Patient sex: M
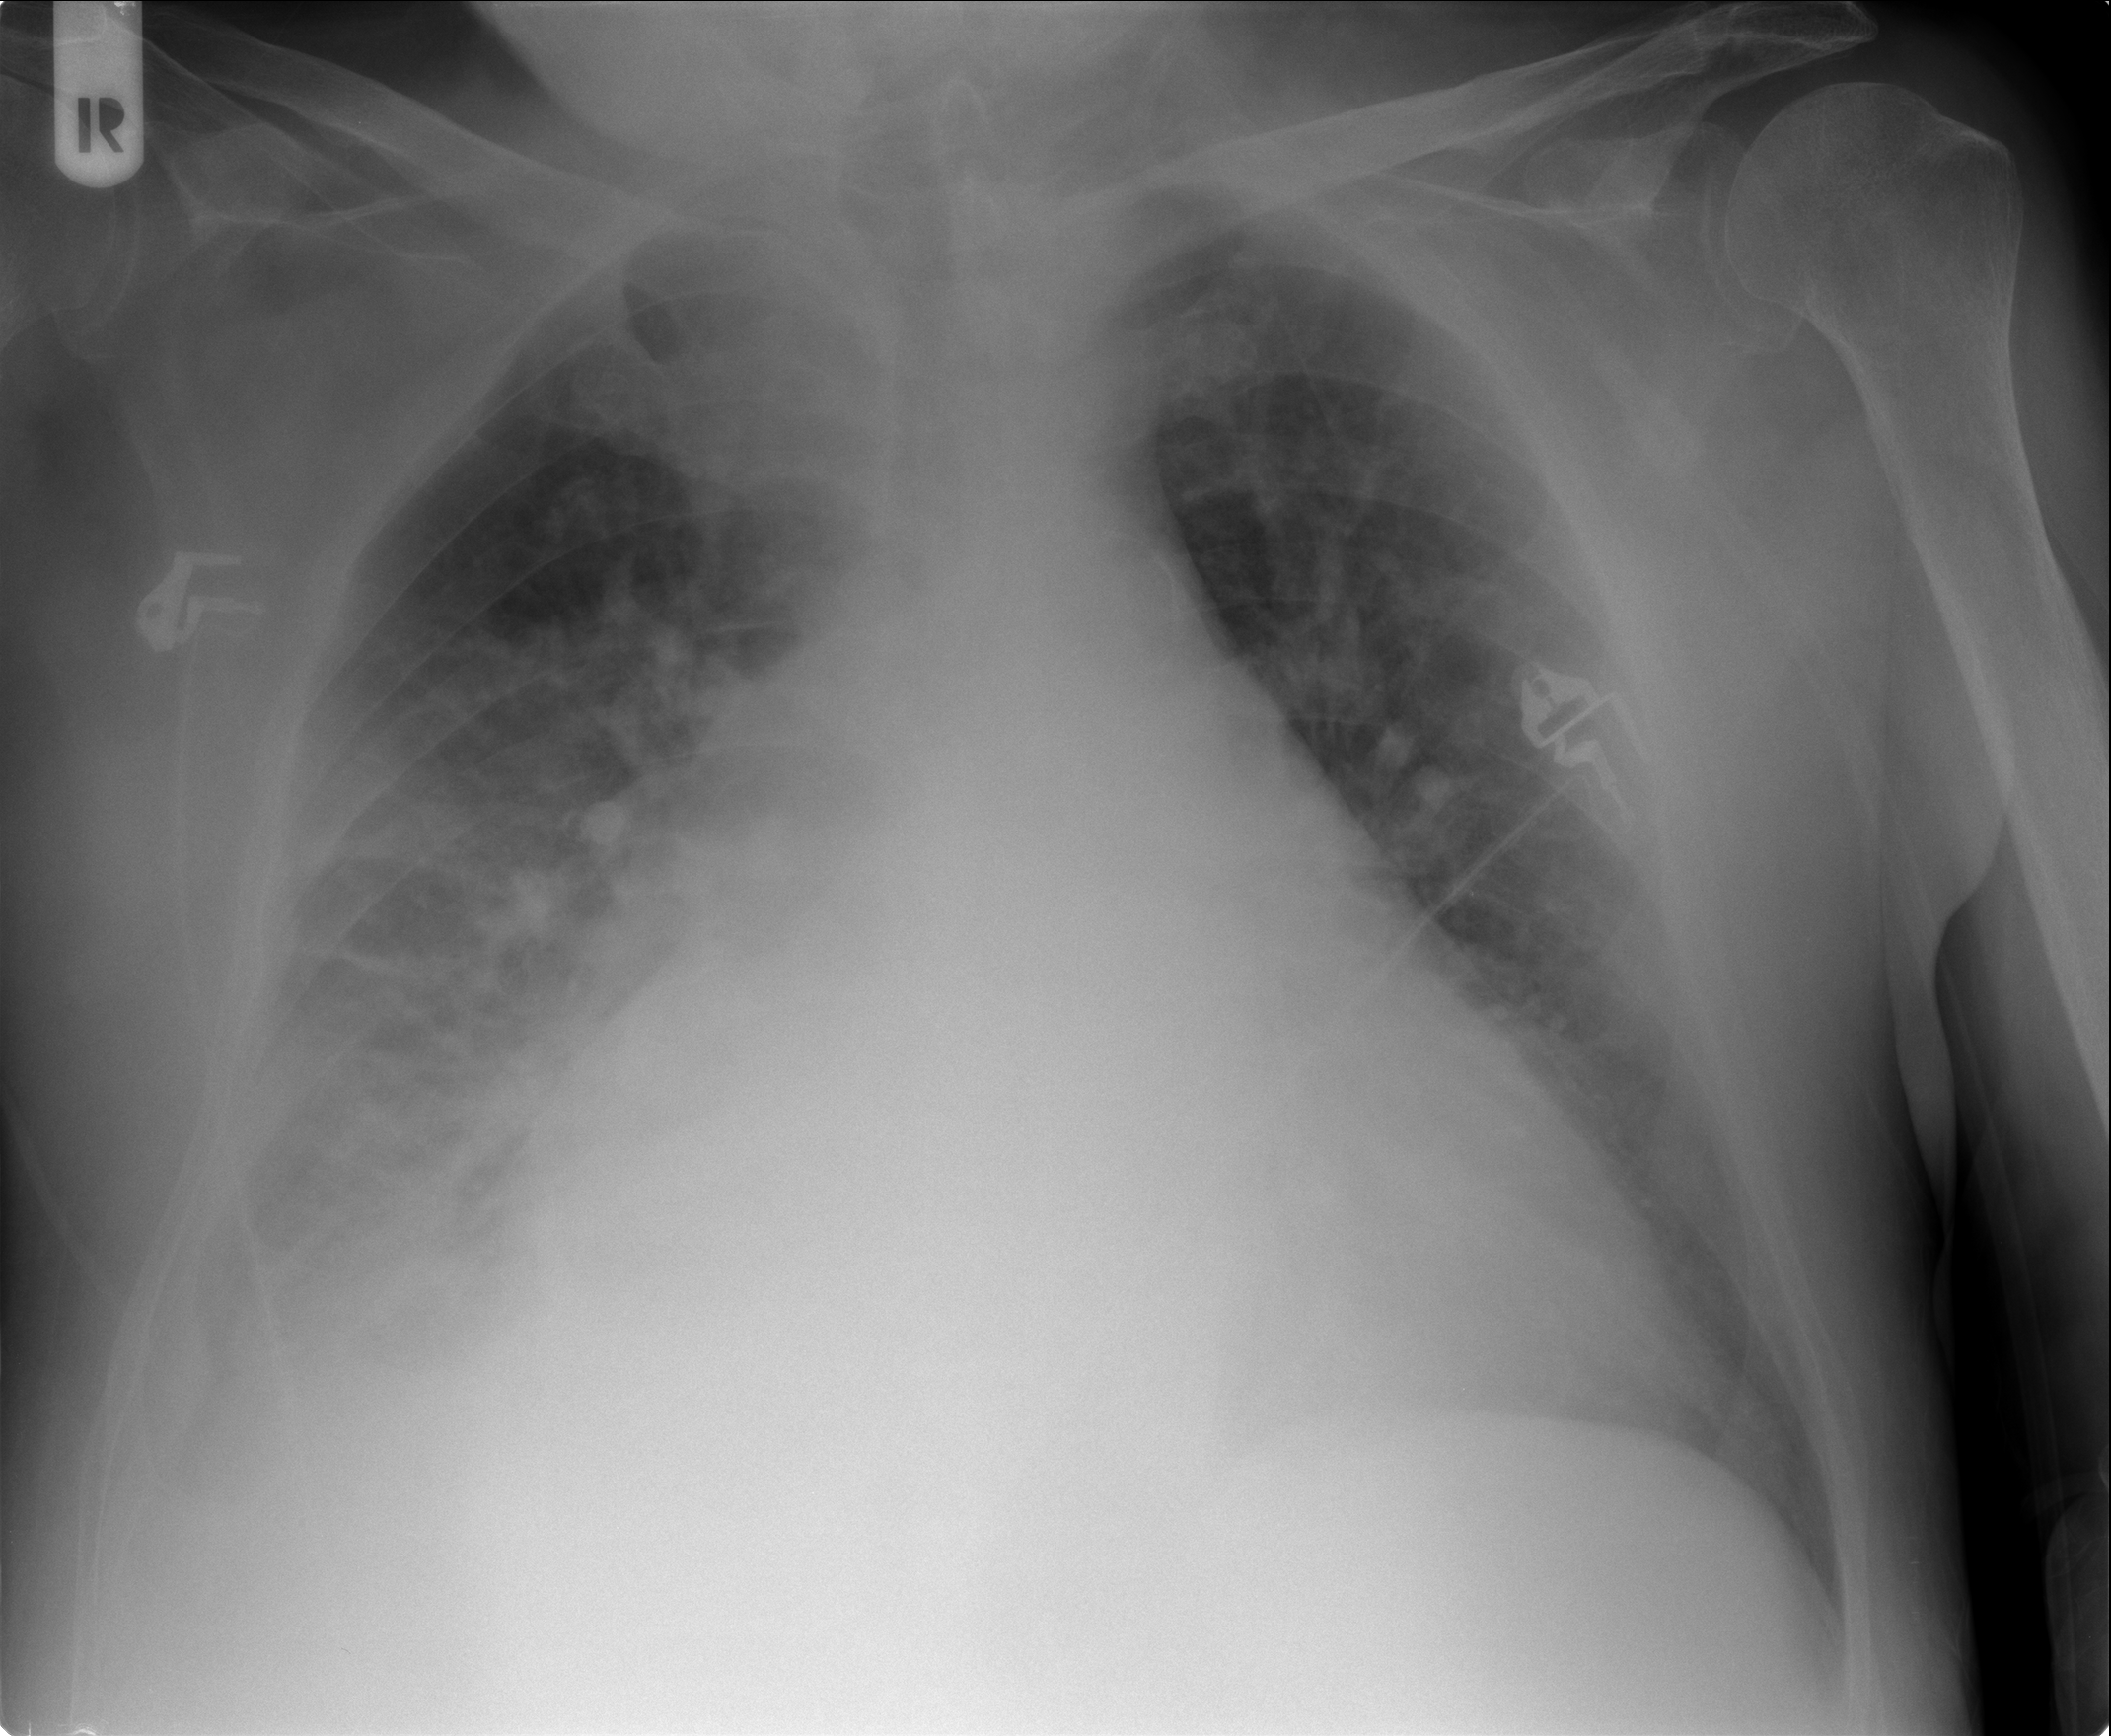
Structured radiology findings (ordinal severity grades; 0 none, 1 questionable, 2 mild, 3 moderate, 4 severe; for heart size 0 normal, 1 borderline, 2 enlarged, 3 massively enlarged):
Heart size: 2
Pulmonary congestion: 2
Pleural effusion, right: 2
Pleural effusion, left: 0
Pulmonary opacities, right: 3
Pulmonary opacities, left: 0
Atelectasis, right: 2
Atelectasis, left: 0